Question: I have three divs. The two smaller ones are inside the same container, the third div.
- - -
Basically:
'''
<div id="container">
<div id="first_child" style="width:350px; height:350px;">&nbsp;</div>
<div id="second_child" style="width:???px; height:350px;">&nbsp;</div>
</div>
'''
How do I figure out the width of my 'second_child' element if I want the 'second_child' element to span precisely between the 'first_child' element and the edge of 'container'?
Edit:
Uploaded a quickly drawn image. The big black square is 'container', measurements are unknown. The red box is 'first_child', the blue box is 'second_child'. I want to find the width for 'second_child' so it will stretch from the end of 'first_child' to the right edge of 'container'.

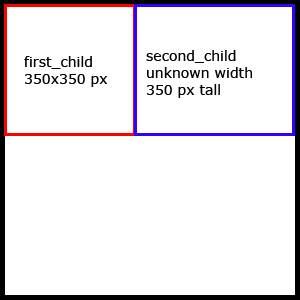
Answer: I think what you need is to use some css like so:
'''
#container {
width:89%;
height:350px;
}
#first_child {
float:left;
width:350px;
height:350px;
}
#second_child {
height:350px;
margin-left:350px;
}
'''
<URL>